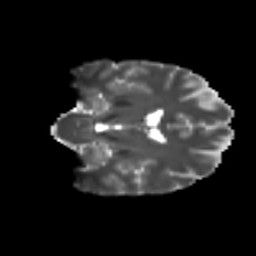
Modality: T2w
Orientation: coronal
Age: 42
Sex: female
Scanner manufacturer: ge
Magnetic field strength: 3 T
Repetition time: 7.8 s
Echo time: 0.0606 s